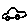
Label: car